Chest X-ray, PA view. Patient: 58 years old, sex F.
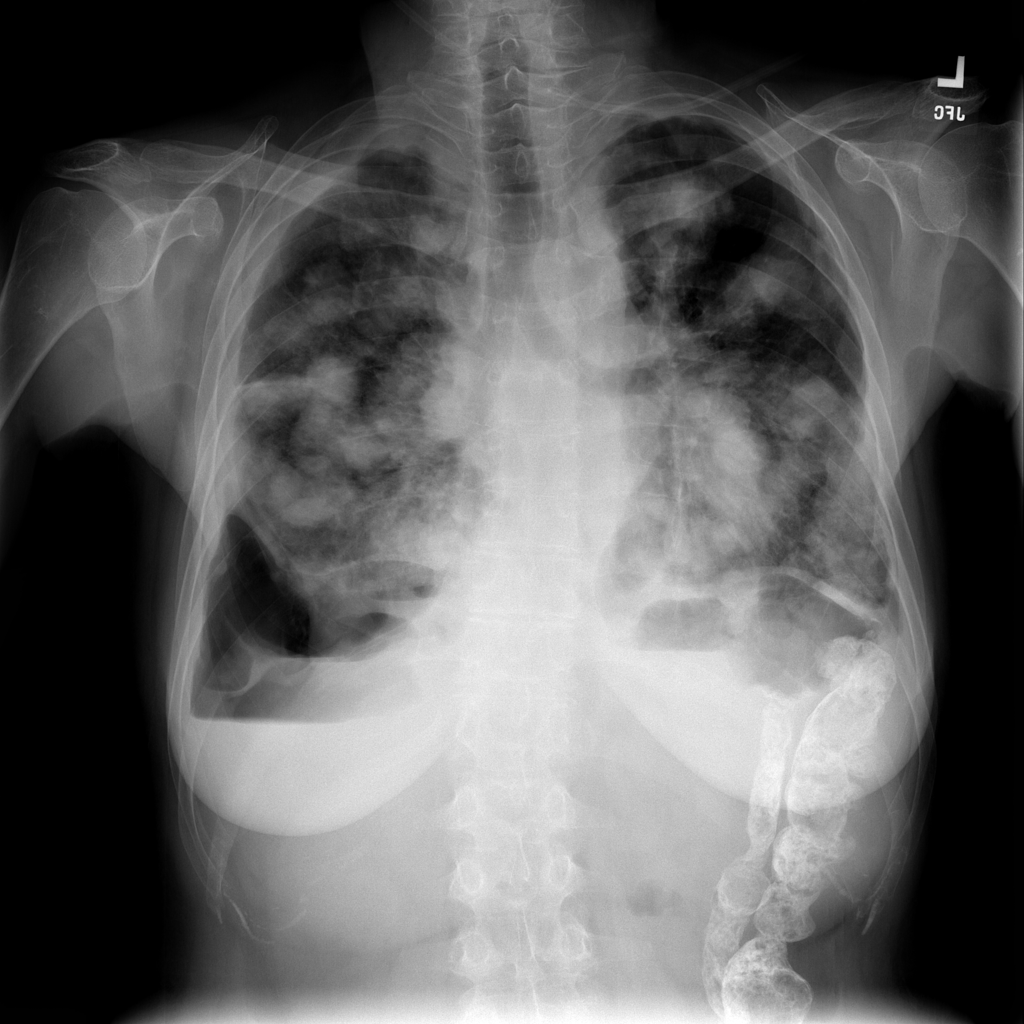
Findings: No Finding